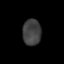
Tissue: skin
Cell type: T cells
Senescence score: 0.2841
Nuclear area (px): 476
Mean DAPI intensity: 64.458